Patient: sex M, age 55
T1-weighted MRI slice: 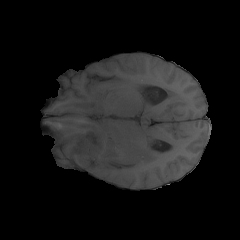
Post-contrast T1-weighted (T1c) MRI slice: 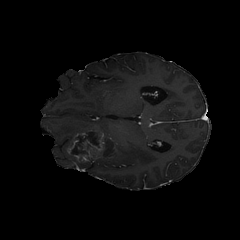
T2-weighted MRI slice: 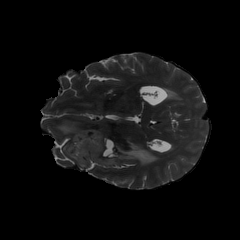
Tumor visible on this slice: yes
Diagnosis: Glioblastoma, IDH-wildtype
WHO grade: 4